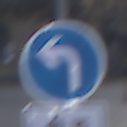
Verkehrszeichen: VorgeschriebeneFahrtrichtungLinks
Zusatzzeichen unten: EinspurigeFahrzeugeFrei2
Umgebung: Outdoor, Urban
Tageszeit: MorningAfternoon
Wetter: PartlyCloudy
Licht: Natural
Jahreszeit: NotSpecified
Kontrast: LowContrast